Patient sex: F
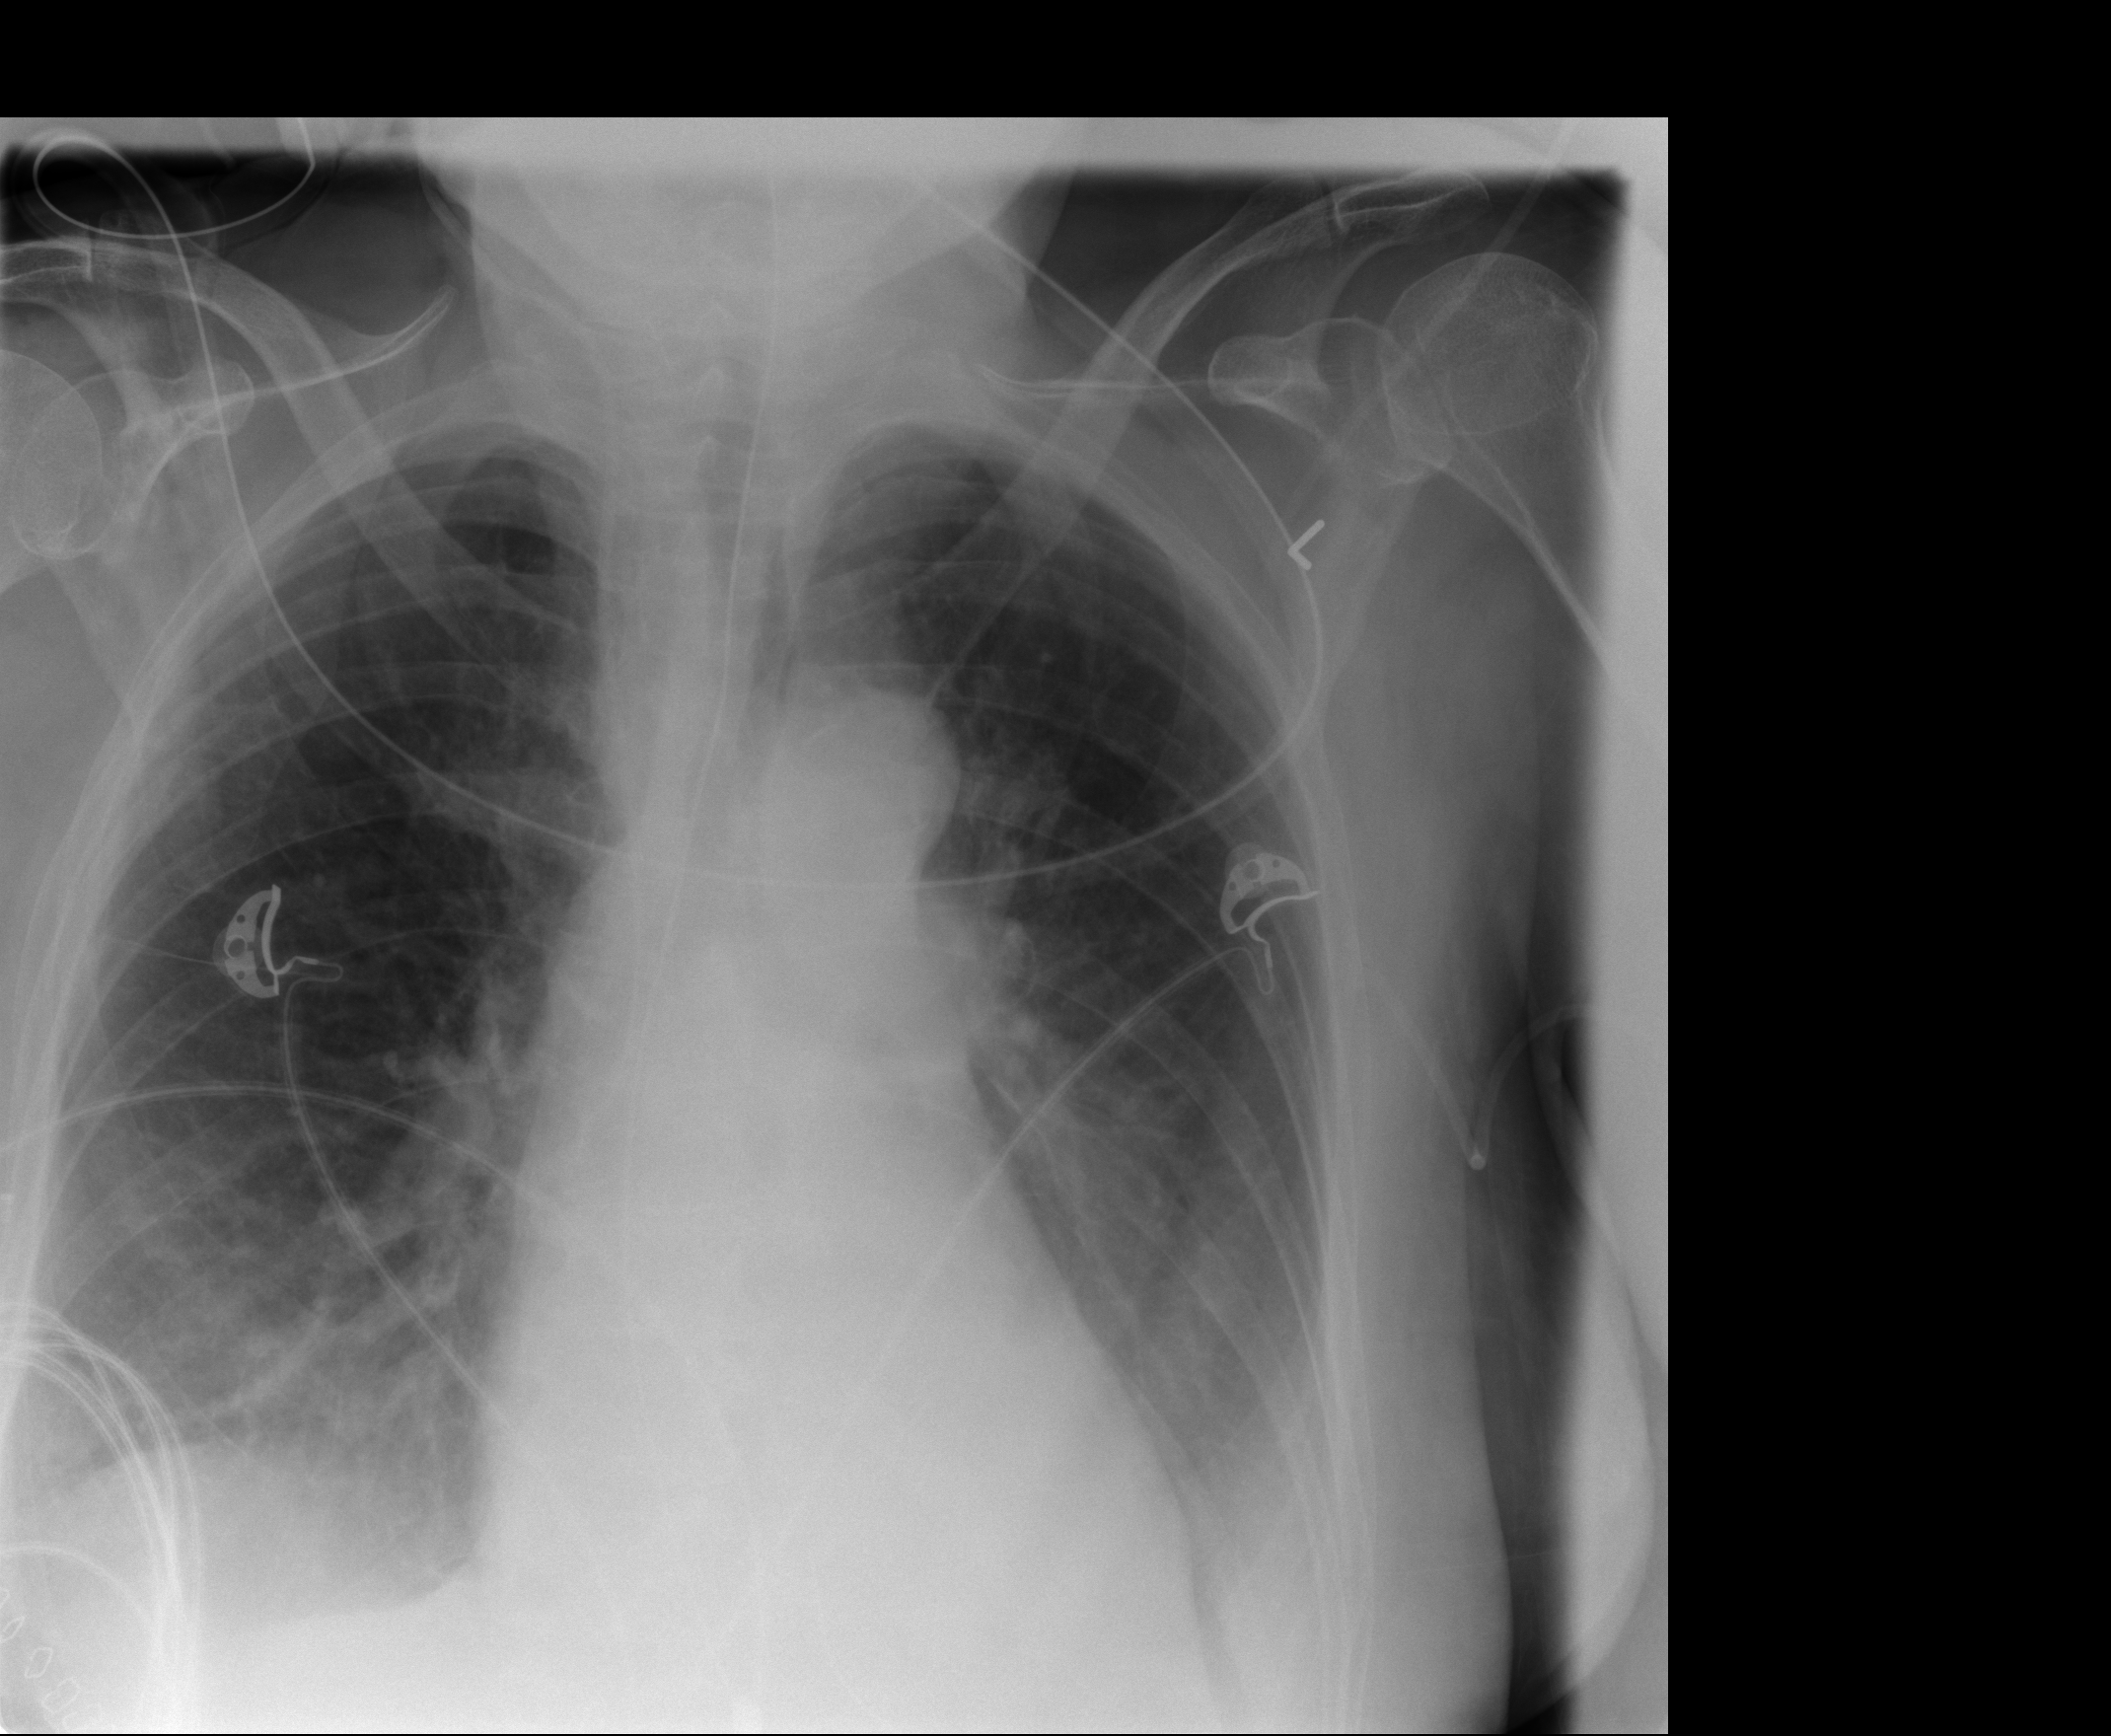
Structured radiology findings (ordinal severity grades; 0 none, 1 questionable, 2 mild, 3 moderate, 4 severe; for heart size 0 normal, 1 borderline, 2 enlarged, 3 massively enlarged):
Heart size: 0
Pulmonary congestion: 2
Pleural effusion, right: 2
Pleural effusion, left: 2
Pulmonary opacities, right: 2
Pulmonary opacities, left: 0
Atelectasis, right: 2
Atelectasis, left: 2